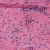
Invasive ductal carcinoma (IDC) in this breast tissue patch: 0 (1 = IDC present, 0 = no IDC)